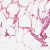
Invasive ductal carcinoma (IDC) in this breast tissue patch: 0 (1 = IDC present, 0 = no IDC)